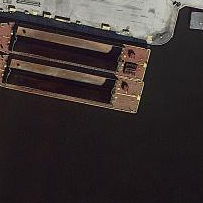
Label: Sand_carrier